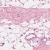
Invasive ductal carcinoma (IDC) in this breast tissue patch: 0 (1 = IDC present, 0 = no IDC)